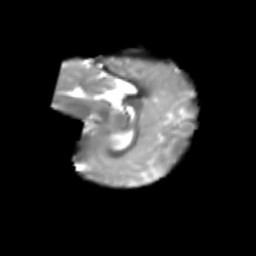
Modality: T2w
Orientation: sagittal
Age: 6
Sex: female
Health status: healthy